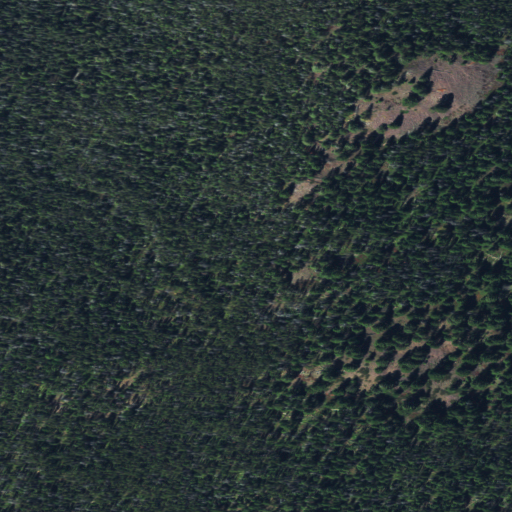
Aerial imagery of mountain in Montana named Solomon Mountain containing only evergreen forest